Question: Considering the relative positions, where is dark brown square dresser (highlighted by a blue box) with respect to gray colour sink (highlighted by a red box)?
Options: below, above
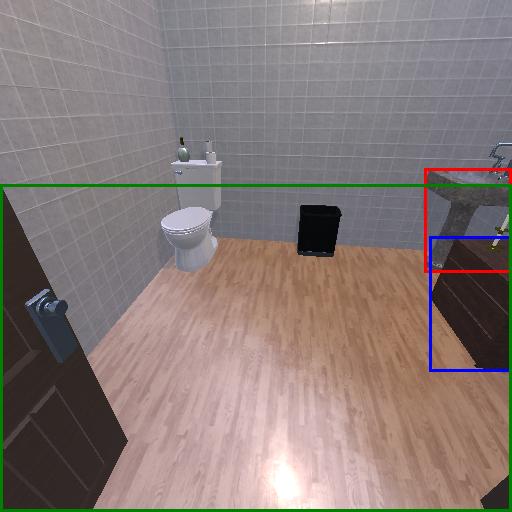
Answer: below